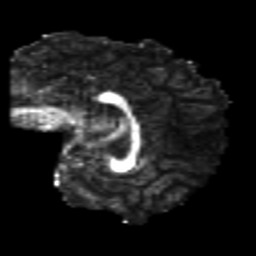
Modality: FA
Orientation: sagittal
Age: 24
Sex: male
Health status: healthy
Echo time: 0.074 s